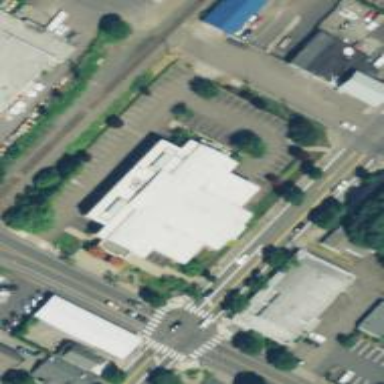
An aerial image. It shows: Clinic building offering healthcare services.